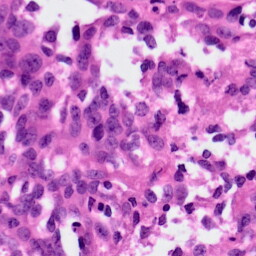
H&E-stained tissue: Ovarian